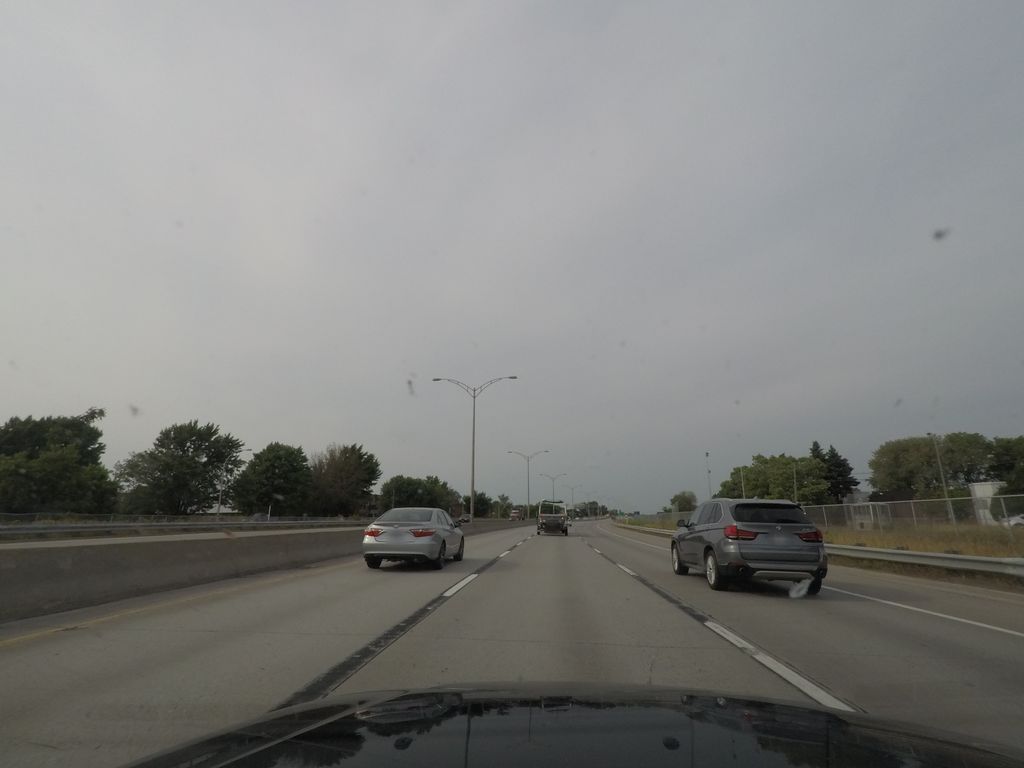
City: montreal